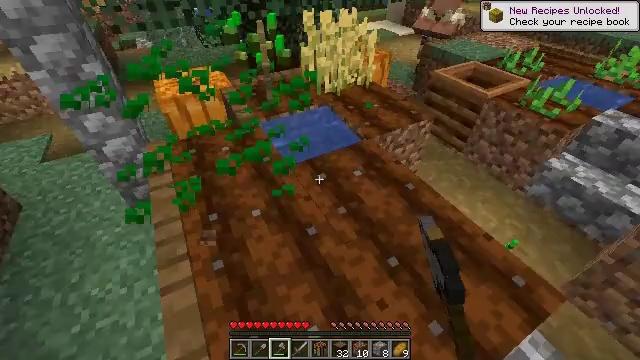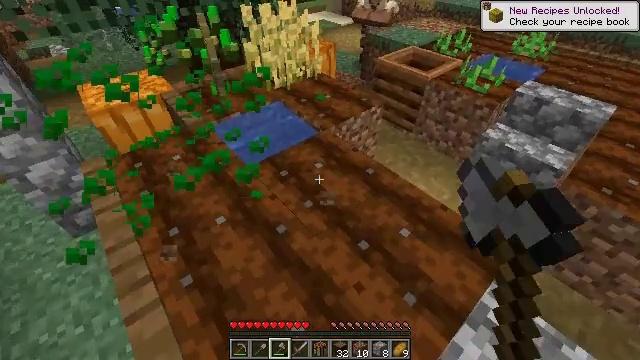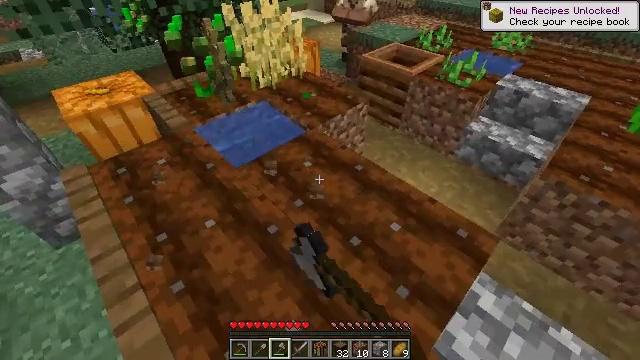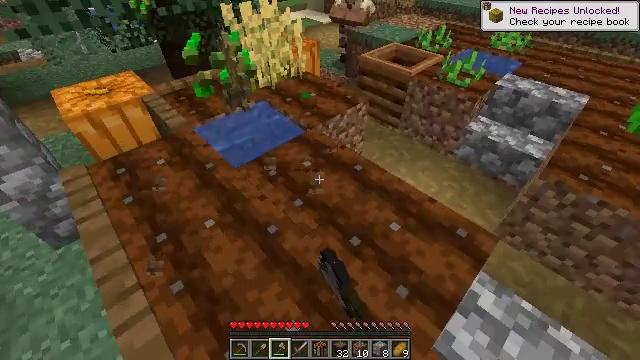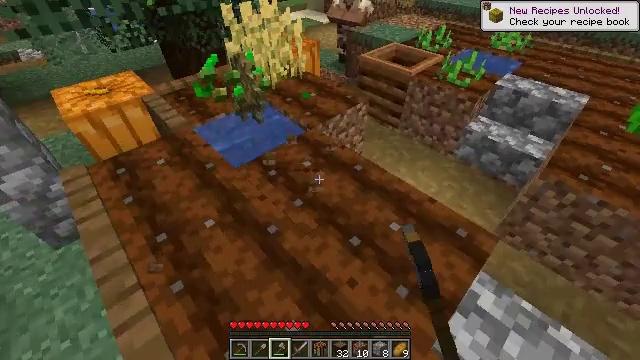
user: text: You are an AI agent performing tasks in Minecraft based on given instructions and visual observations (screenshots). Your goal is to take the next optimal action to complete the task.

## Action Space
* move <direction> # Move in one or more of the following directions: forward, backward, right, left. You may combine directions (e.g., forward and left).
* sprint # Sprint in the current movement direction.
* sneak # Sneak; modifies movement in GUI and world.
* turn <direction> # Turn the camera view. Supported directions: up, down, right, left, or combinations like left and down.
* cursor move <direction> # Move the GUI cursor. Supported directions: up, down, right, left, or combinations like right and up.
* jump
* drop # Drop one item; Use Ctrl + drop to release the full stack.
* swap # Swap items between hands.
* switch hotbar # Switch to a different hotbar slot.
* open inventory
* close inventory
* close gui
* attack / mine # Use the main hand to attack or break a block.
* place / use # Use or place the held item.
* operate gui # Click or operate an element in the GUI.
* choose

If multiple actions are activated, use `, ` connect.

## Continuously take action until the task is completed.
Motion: motion action
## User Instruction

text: Collect potatoes from the garden.
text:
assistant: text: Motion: turn right and down, attack / mine
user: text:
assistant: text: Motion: turn right, attack / mine
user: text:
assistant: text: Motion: attack / mine
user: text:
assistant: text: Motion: attack / mine
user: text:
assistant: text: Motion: attack / mine